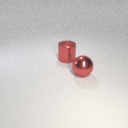
large red metal sphere in front of large red metal cylinder